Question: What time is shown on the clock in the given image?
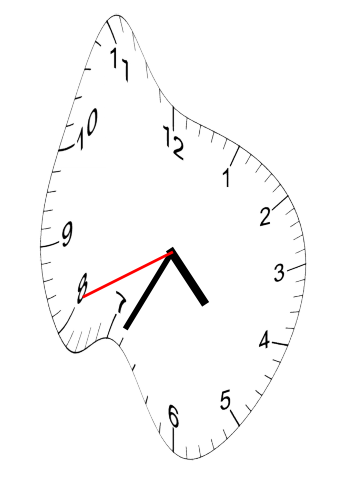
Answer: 04:34:41